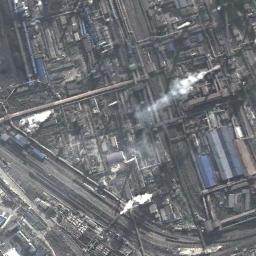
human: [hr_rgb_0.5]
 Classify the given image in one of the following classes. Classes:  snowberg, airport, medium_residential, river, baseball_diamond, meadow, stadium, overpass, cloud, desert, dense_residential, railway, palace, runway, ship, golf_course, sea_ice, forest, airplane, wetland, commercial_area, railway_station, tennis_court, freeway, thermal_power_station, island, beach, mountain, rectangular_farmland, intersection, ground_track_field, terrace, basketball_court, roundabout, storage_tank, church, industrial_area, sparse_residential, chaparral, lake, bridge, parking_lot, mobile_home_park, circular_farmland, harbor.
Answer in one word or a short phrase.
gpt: thermal_power_station